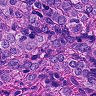
Metastatic tissue present: yes